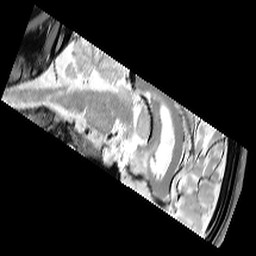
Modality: PDw
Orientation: sagittal
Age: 27
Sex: male
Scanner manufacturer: siemens
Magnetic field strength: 3 T
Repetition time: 6.49 s
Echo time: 0.016 s